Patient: sex F, age 59
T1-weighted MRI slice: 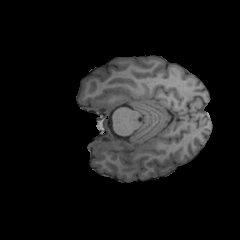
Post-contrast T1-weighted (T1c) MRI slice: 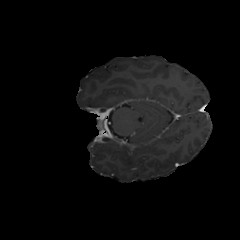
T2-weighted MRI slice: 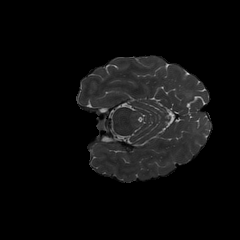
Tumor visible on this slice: no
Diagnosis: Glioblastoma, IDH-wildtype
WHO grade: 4